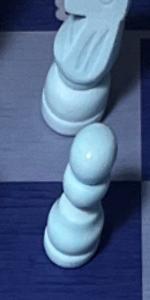
Label: Pawn_White